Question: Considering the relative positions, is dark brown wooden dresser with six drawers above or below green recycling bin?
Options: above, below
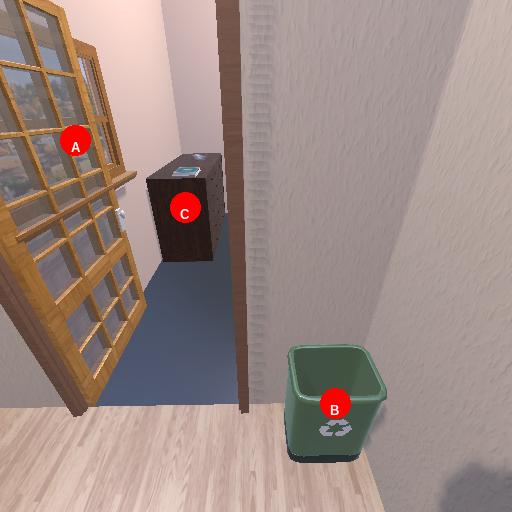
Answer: above